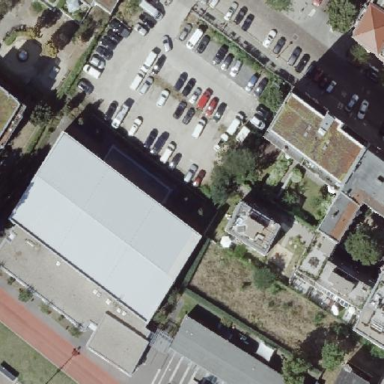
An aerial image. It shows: Sports center with multiple sport facilities located within building.